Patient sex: M
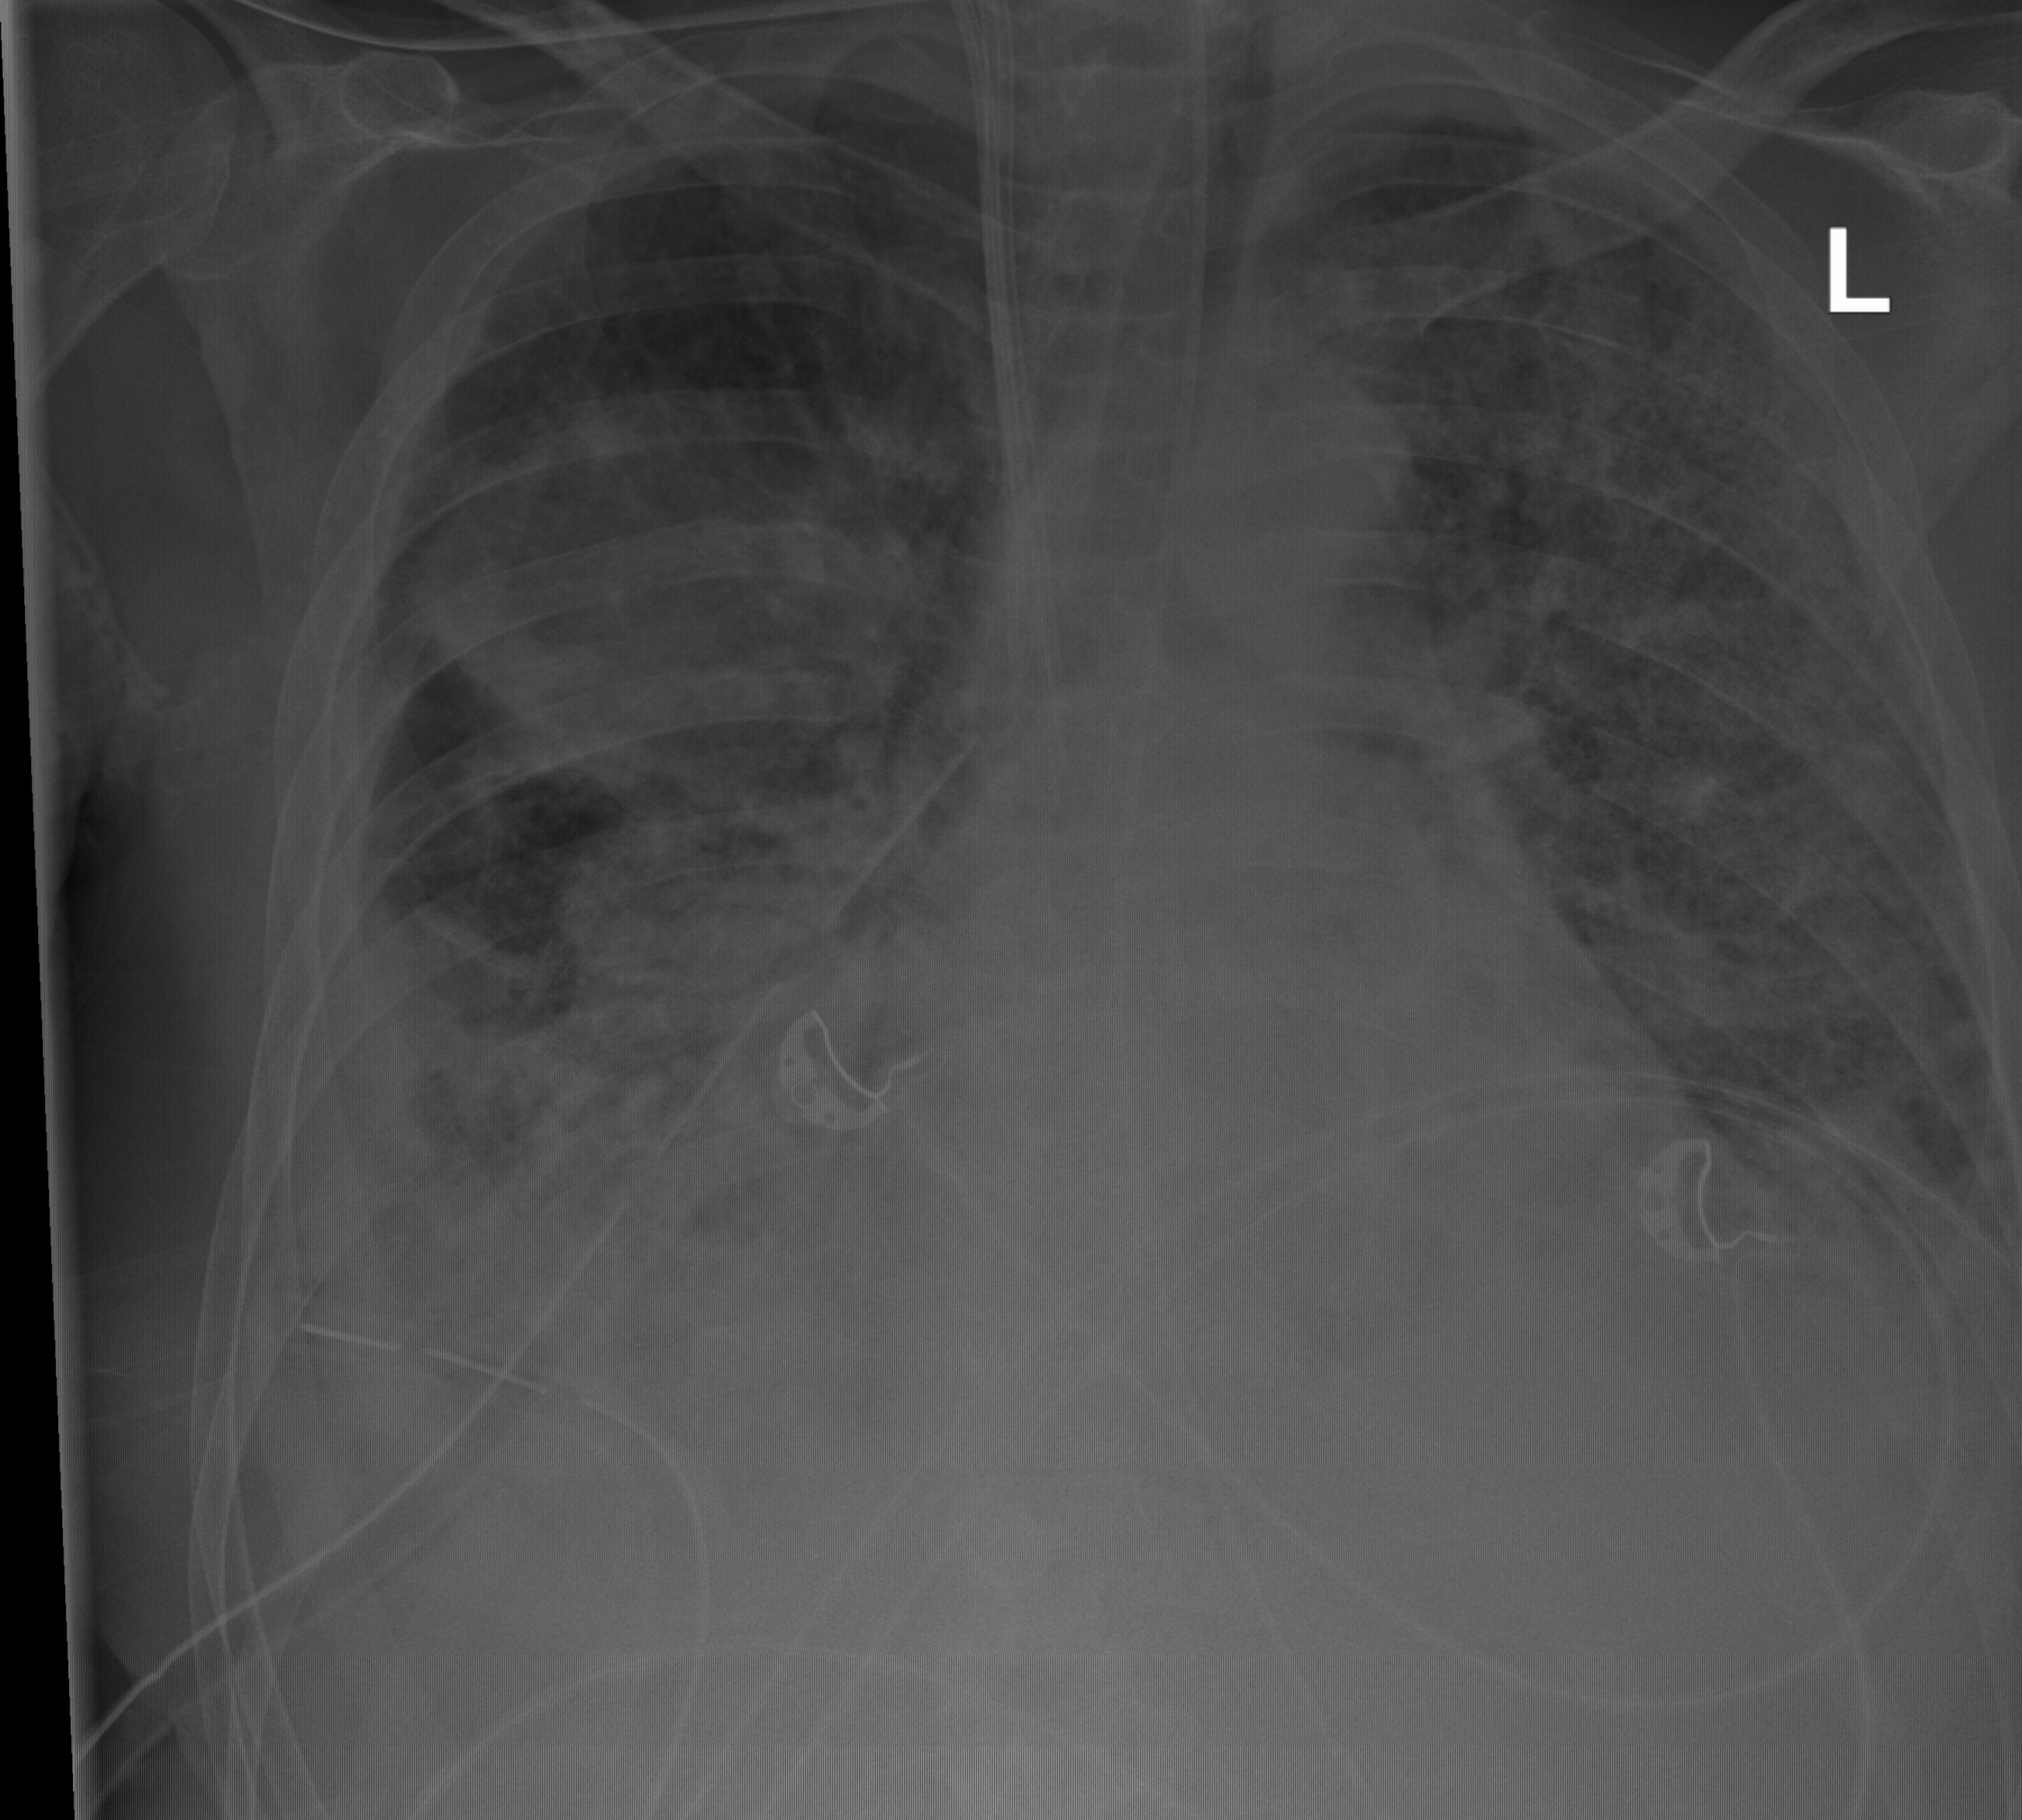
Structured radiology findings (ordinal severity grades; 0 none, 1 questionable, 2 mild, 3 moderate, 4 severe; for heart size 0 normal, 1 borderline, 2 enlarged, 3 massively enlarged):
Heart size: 0
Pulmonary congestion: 2
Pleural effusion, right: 3
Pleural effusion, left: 2
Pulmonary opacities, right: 3
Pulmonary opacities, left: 3
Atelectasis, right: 3
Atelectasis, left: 2